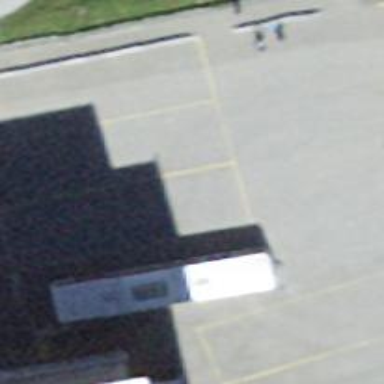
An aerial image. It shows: Public transport stop position.